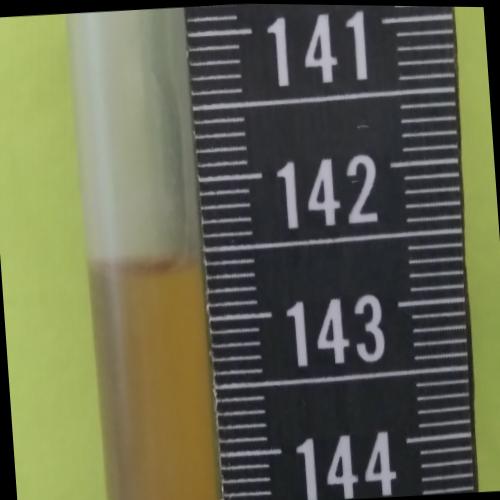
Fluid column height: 142.6 cm